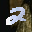
Label: 2